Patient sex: M
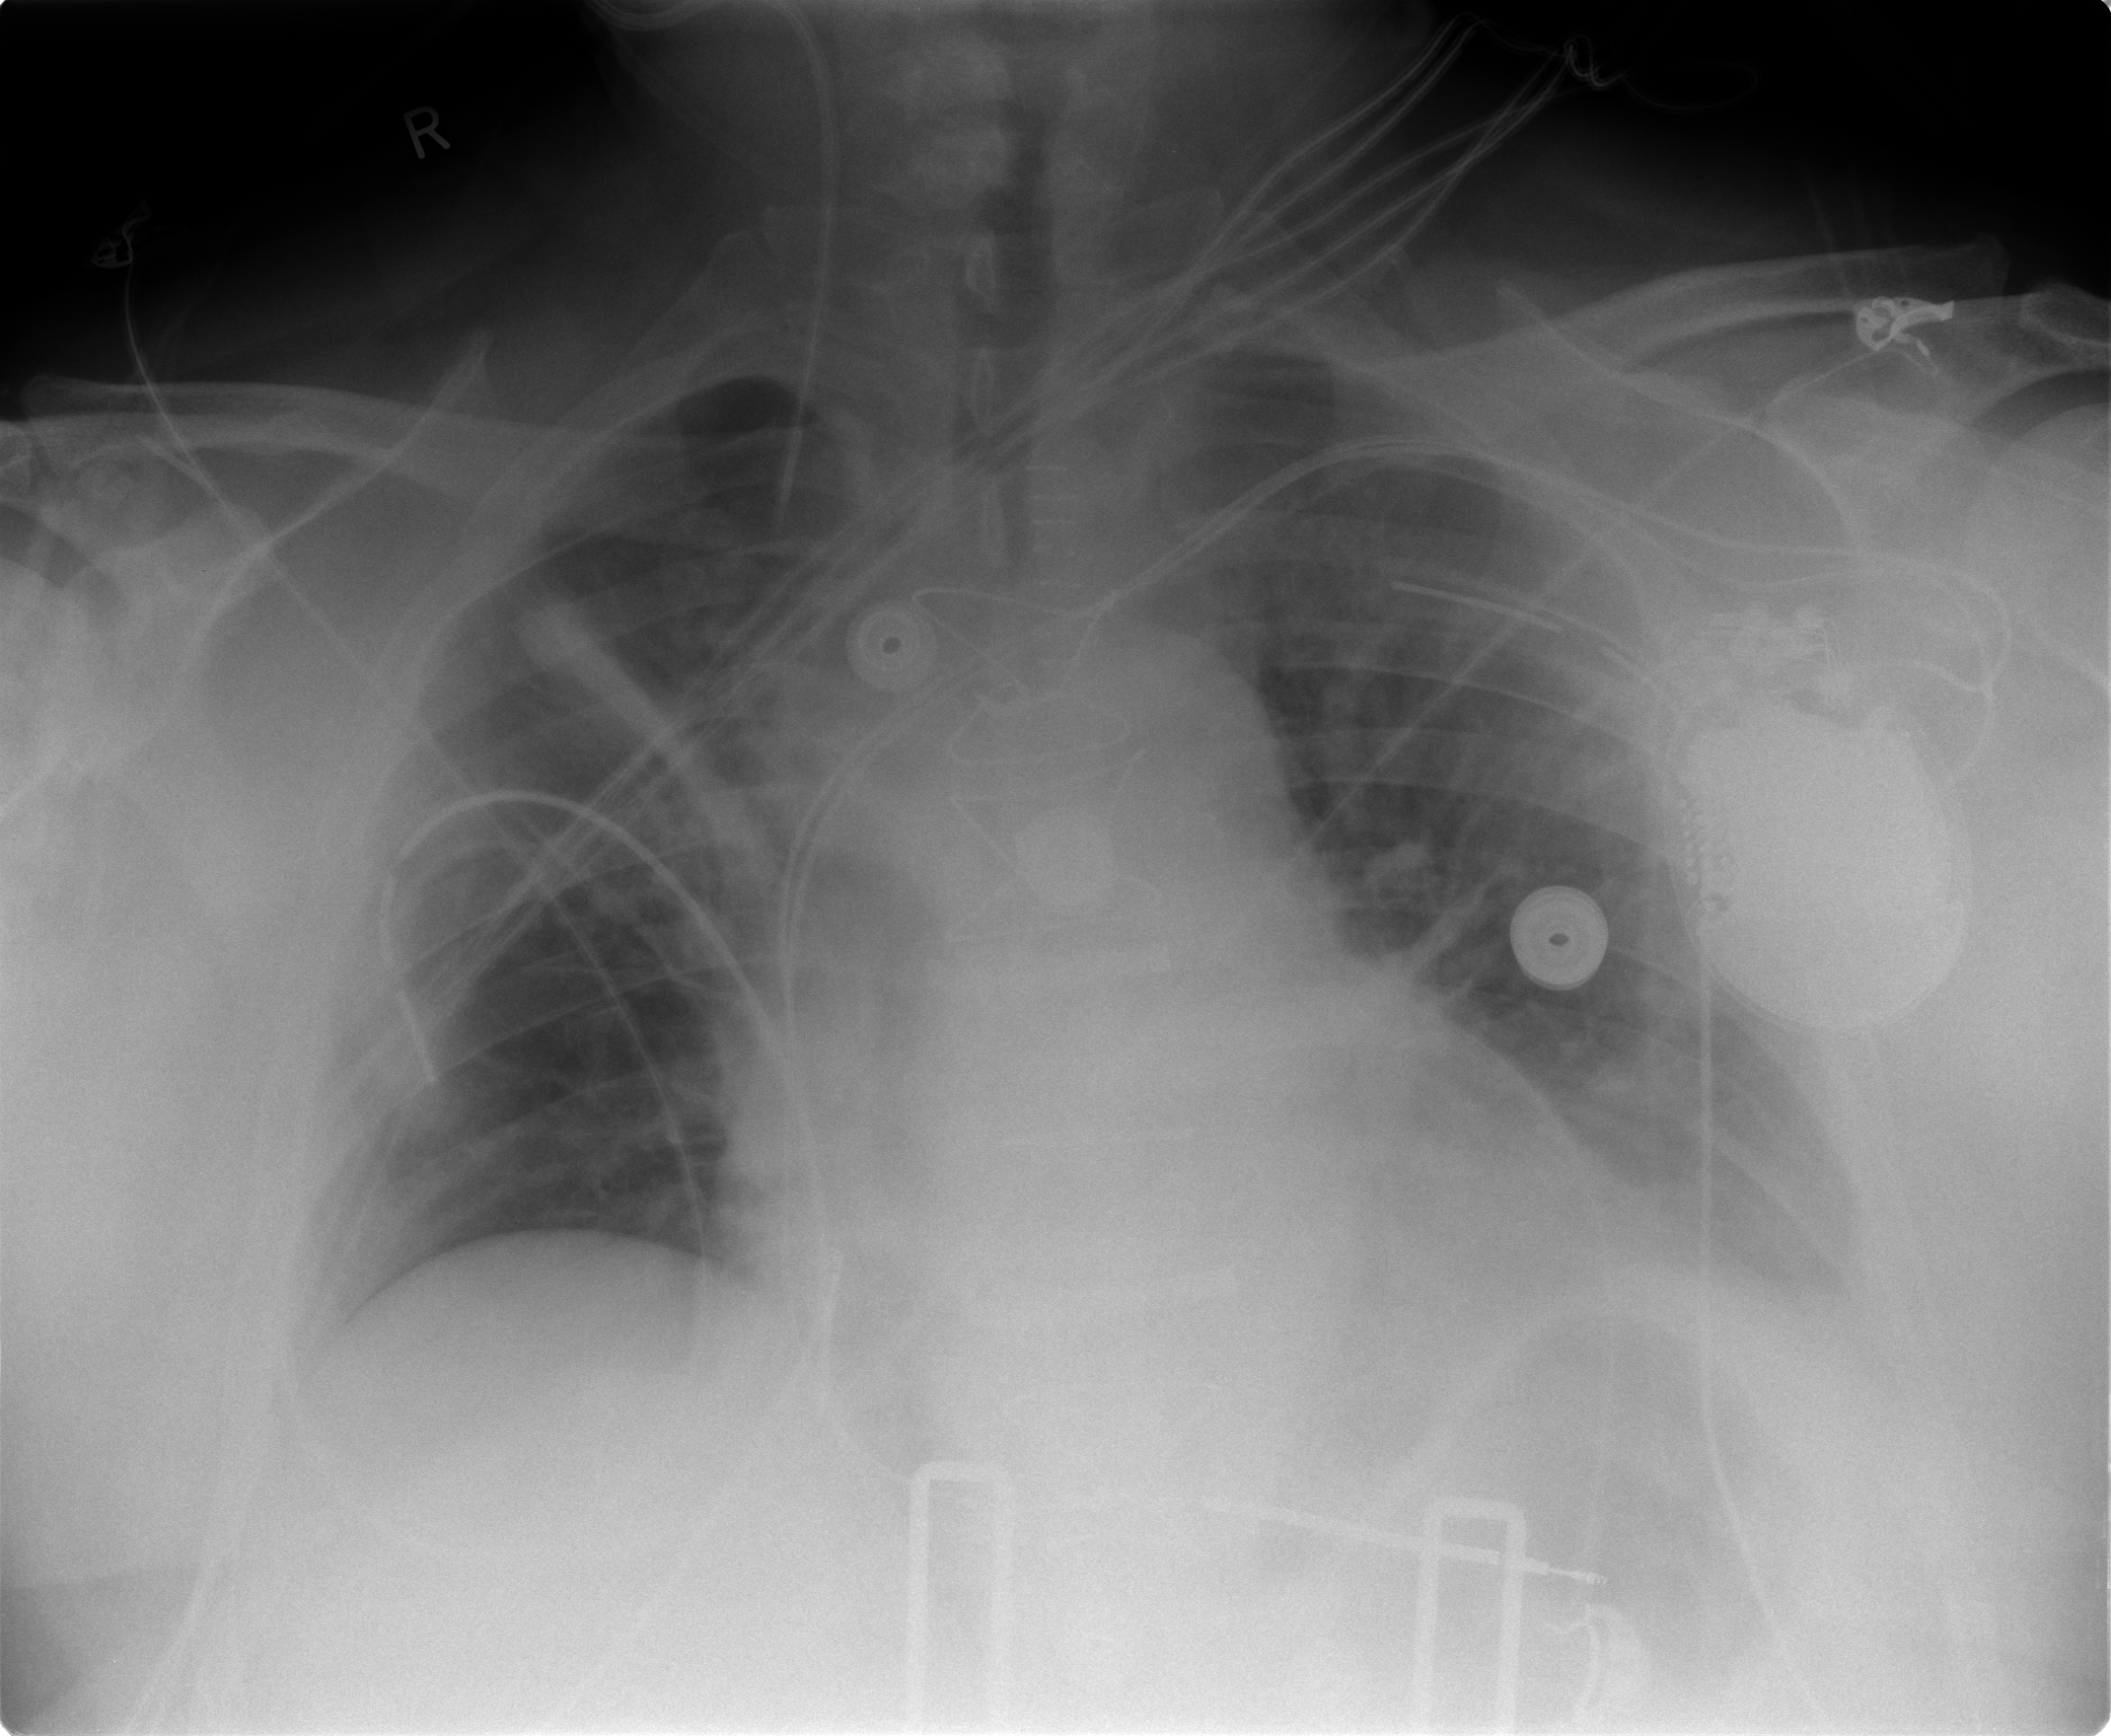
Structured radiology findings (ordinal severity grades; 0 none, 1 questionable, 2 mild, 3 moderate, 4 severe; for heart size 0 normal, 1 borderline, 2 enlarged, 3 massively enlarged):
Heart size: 1
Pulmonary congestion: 0
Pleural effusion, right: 0
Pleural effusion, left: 2
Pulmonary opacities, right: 1
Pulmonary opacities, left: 2
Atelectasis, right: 2
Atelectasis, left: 2